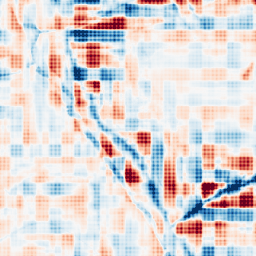
Category: wavelet
Decomposition family: wavelet_reverse_biorthogonal
Decomposition parameters: wavelet: rbio3.5
level: 5
Upsampling method: sinc_hamming
Upsampling parameters: scale: 8
kernel_size: 8
Upsampling scale: 8